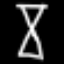
Label: hourglass